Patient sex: M
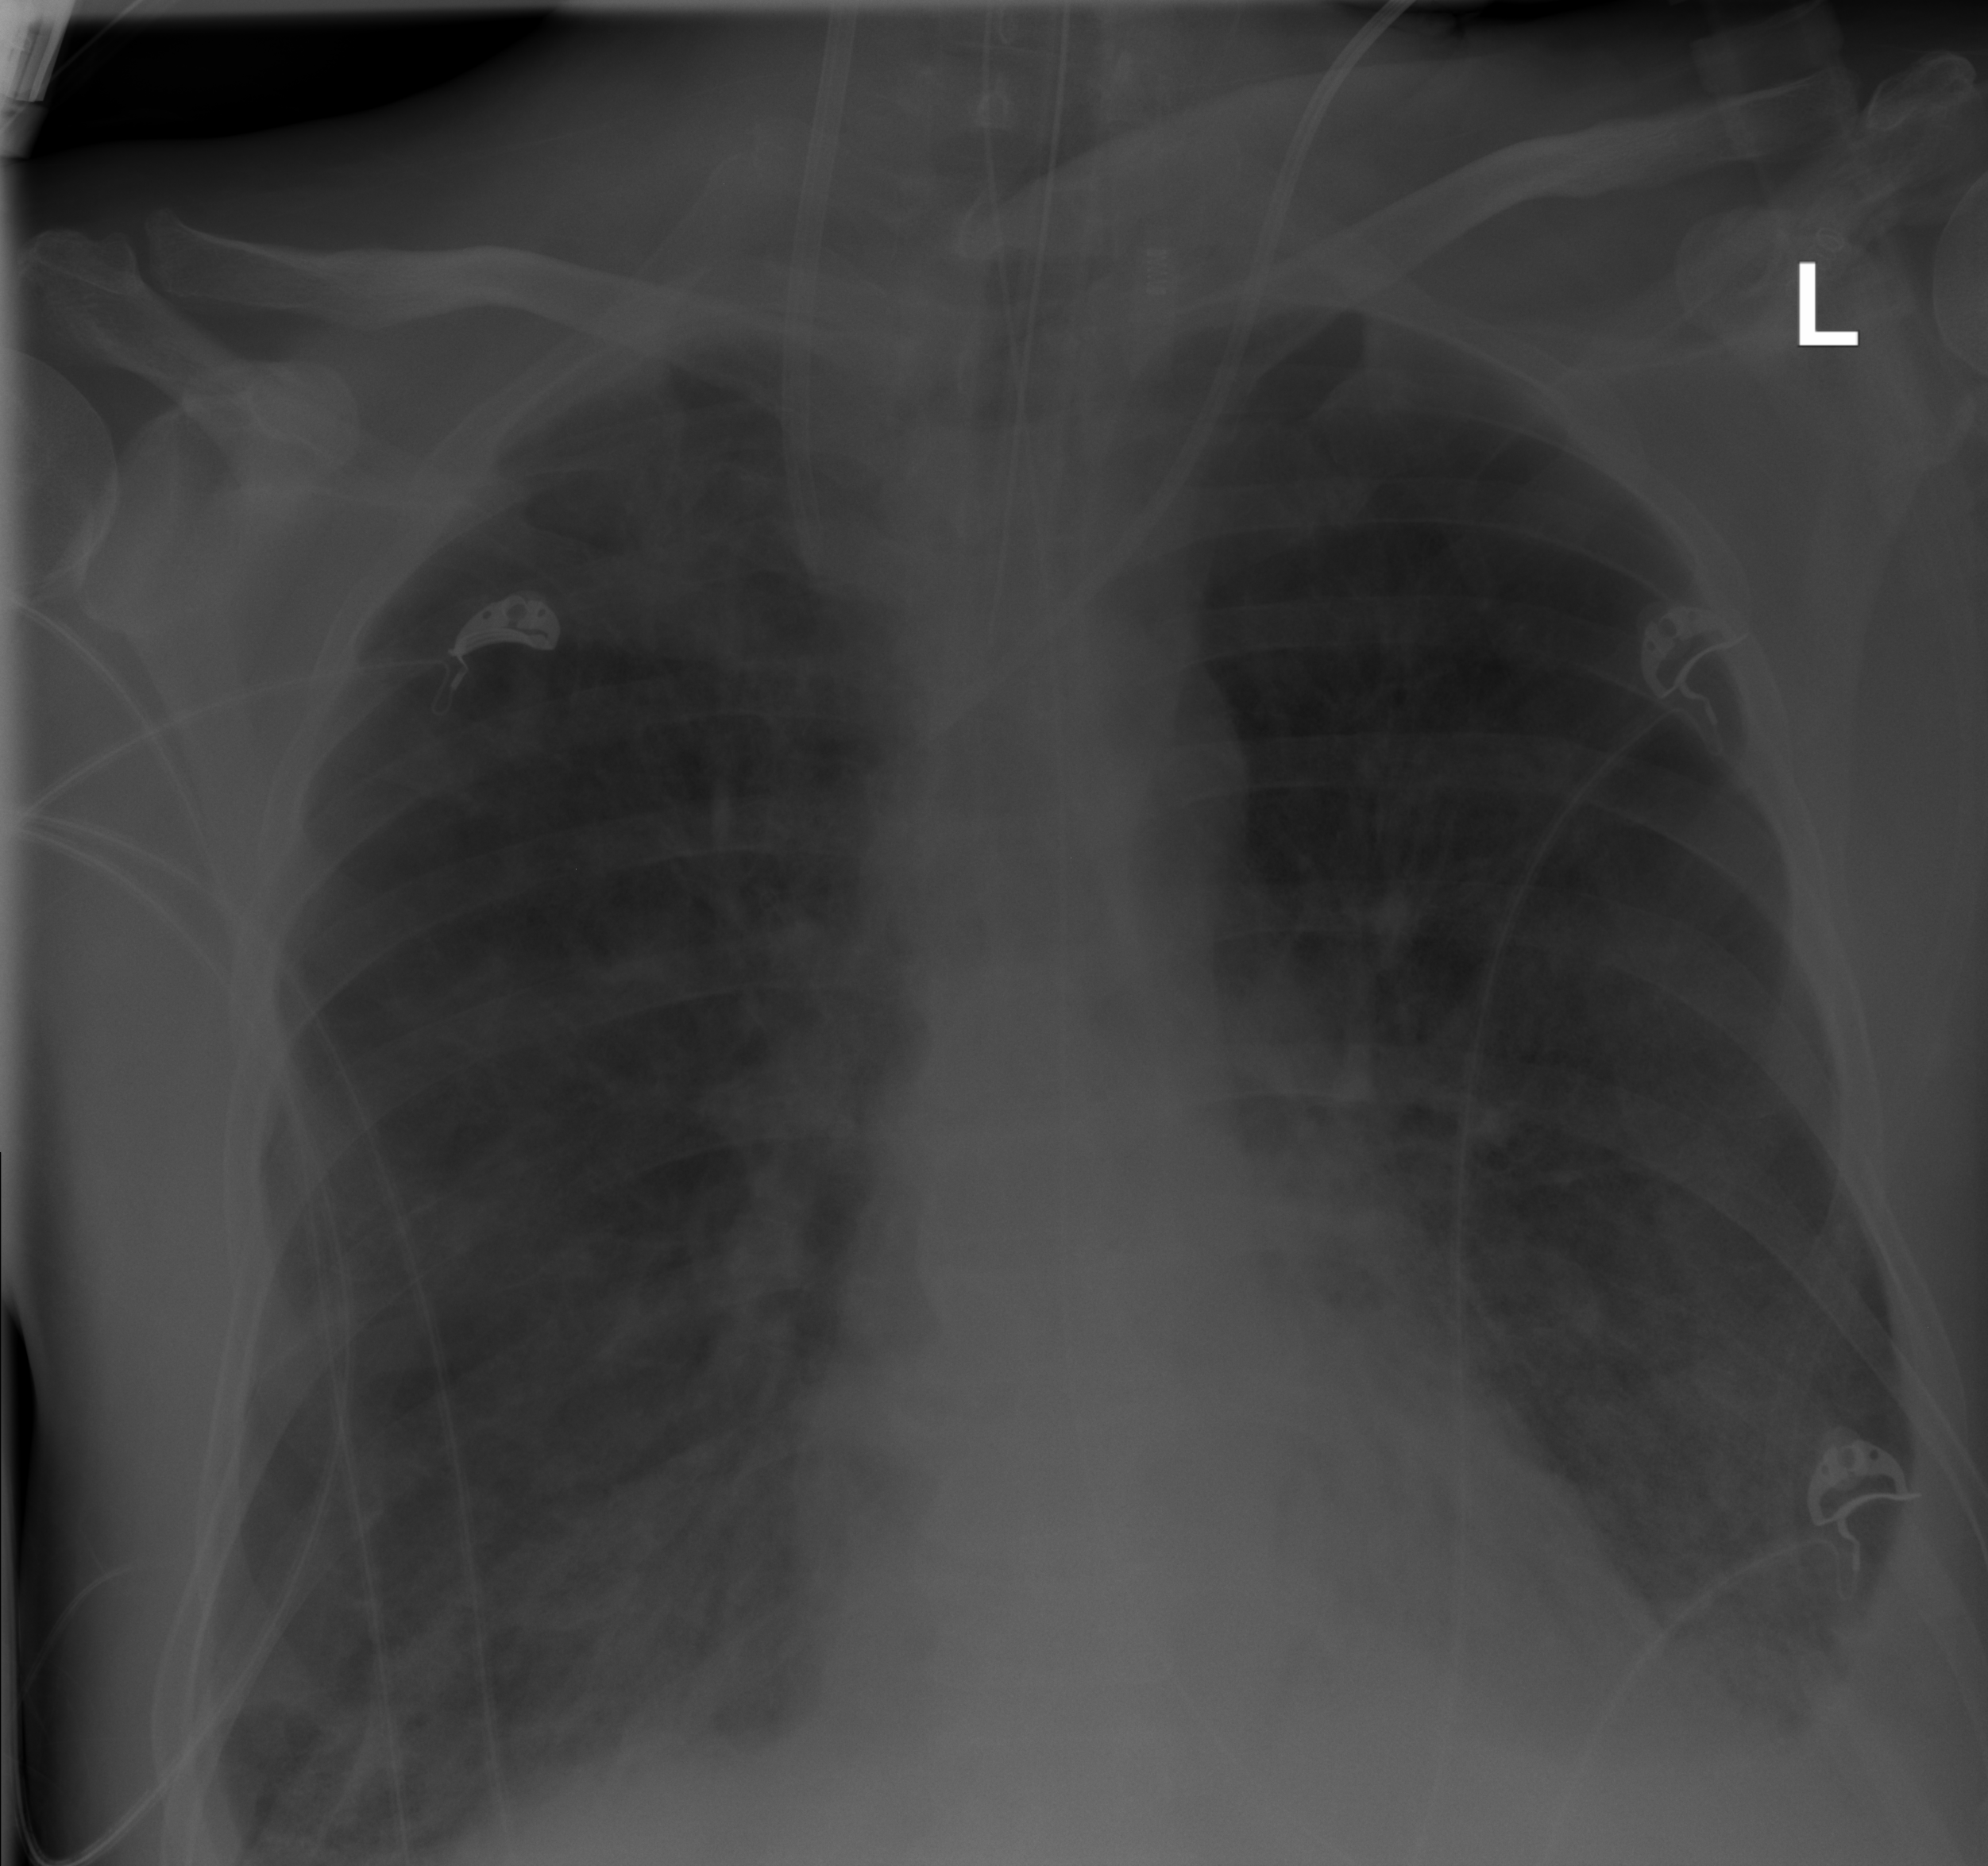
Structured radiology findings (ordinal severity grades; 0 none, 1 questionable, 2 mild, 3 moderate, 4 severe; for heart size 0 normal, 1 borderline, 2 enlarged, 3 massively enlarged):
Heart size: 0
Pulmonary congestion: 0
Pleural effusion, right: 2
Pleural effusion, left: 2
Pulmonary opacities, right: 3
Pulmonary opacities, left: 3
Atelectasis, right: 2
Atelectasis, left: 2